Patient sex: F
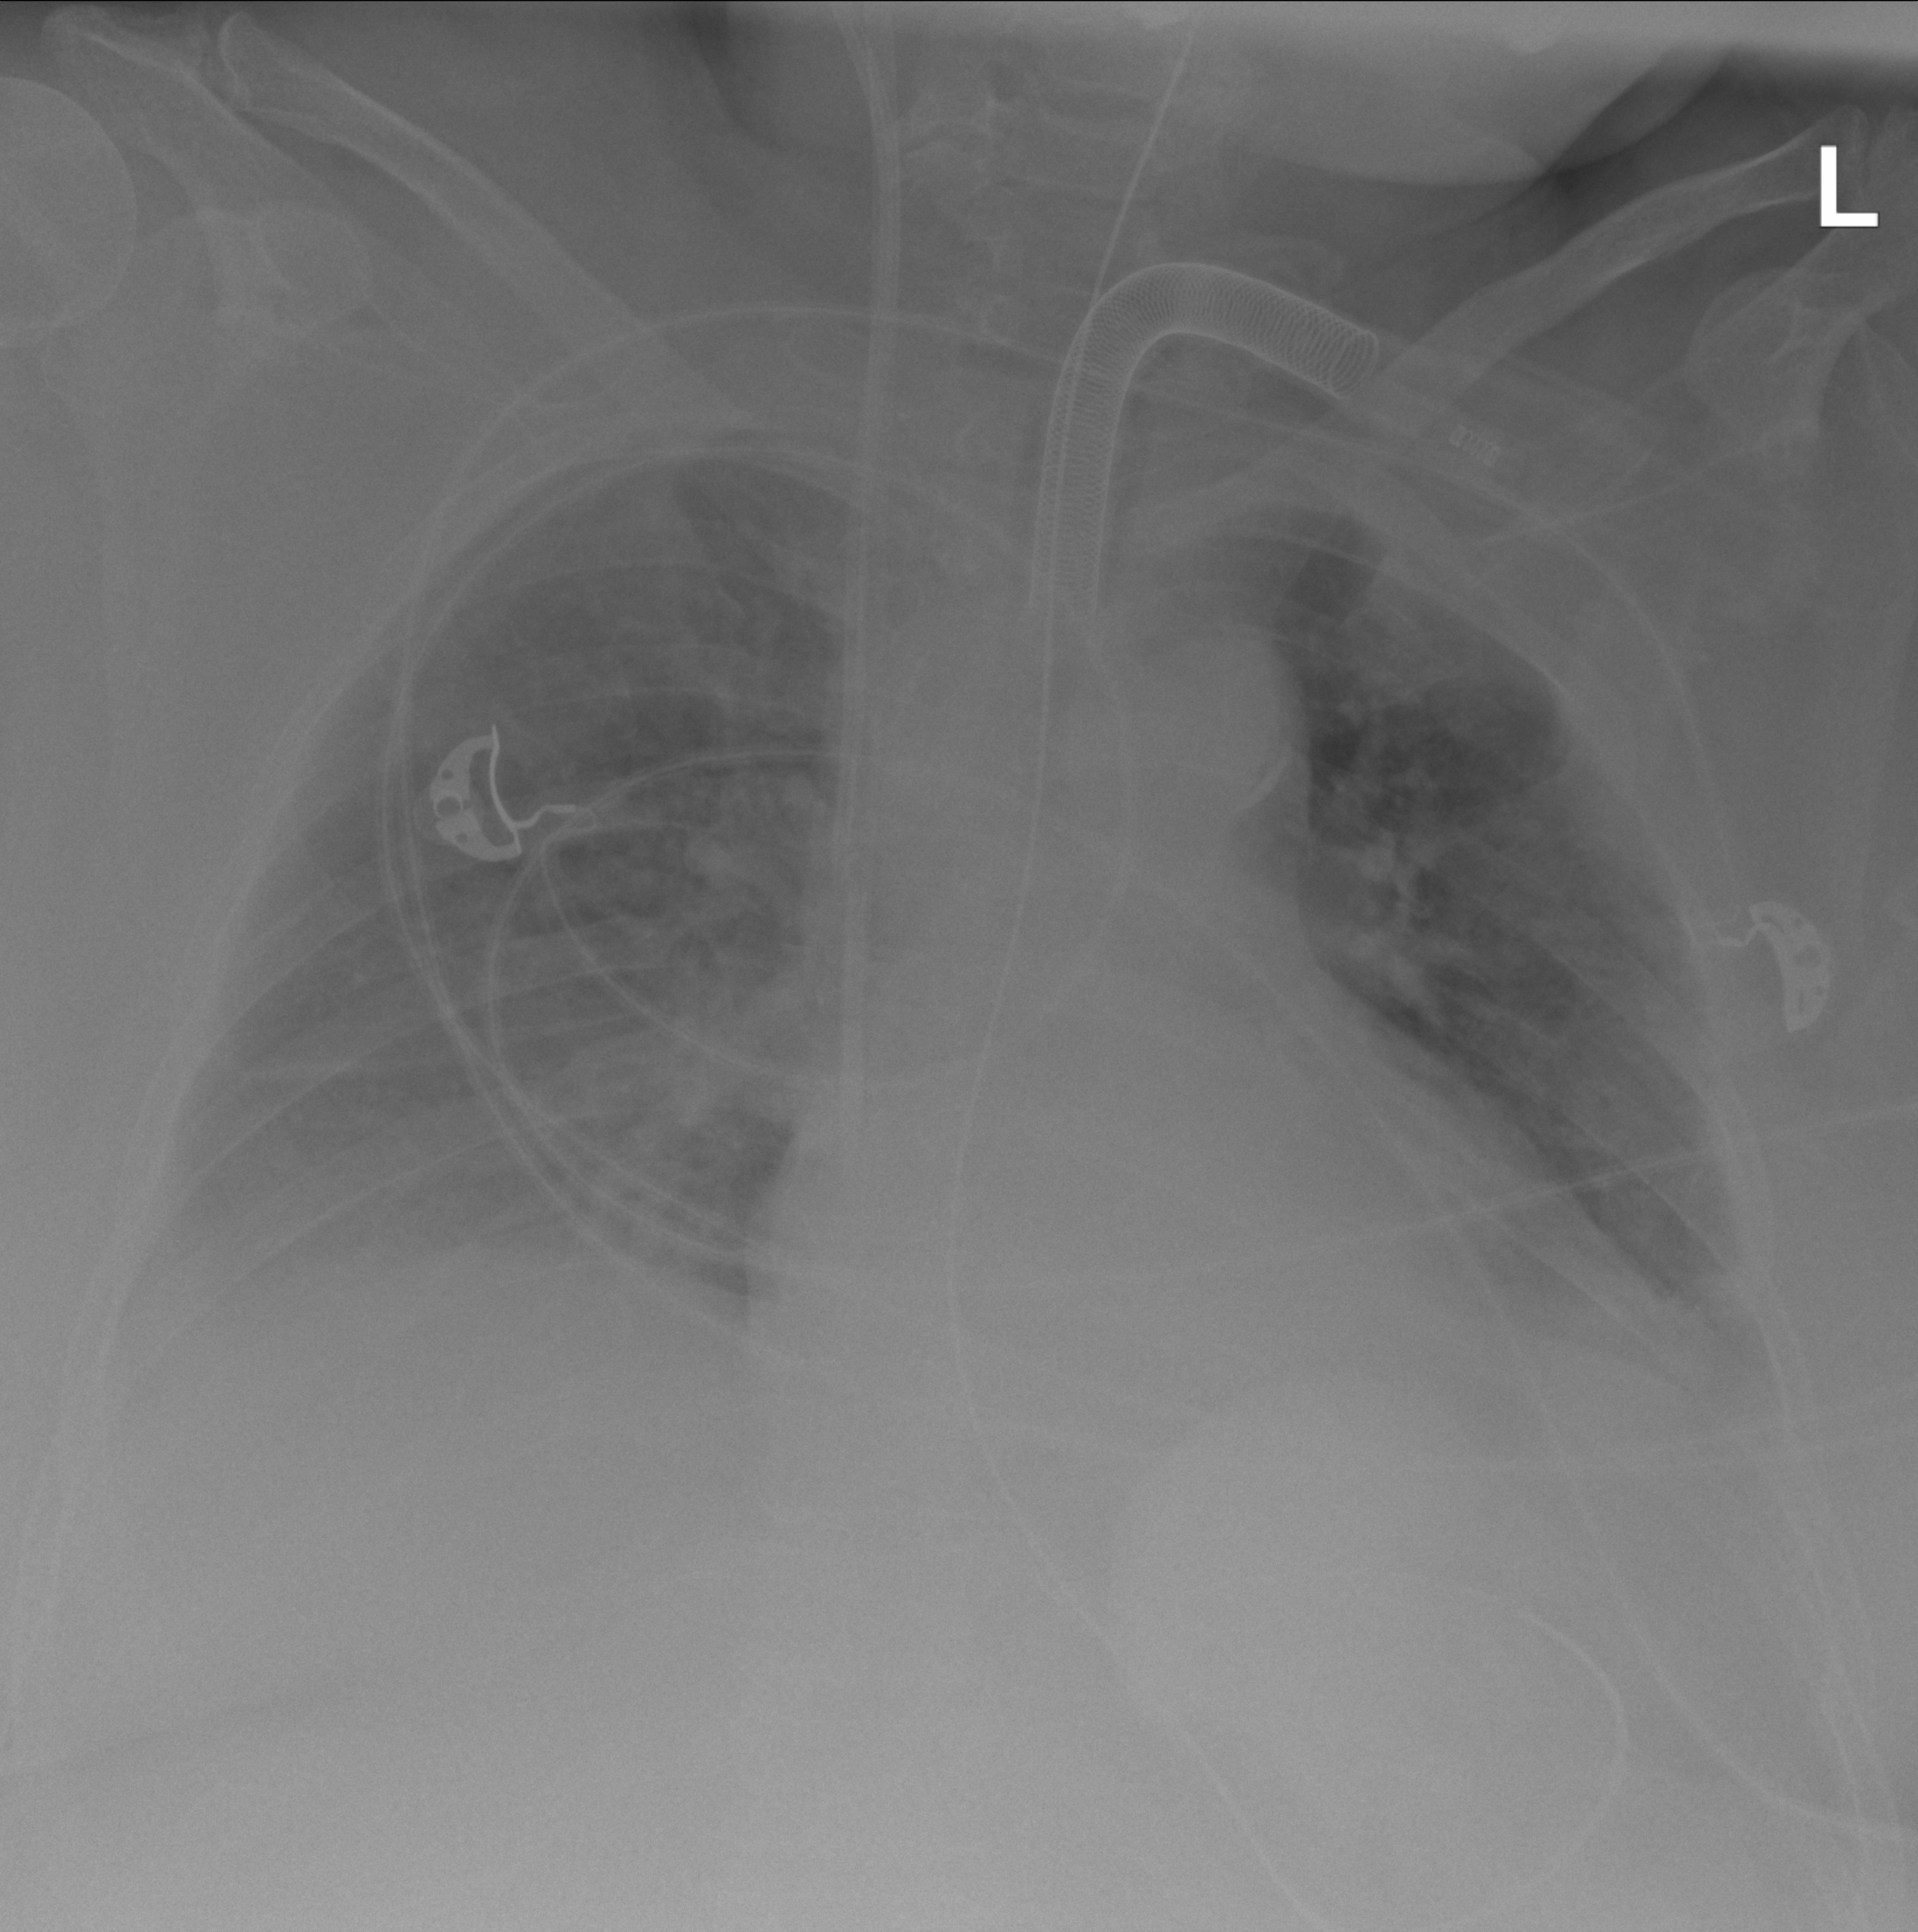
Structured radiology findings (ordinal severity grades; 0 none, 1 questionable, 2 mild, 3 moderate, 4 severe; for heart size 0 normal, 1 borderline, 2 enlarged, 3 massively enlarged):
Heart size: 0
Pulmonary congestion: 0
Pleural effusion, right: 2
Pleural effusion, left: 0
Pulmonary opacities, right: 0
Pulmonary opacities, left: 0
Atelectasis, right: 2
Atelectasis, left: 2